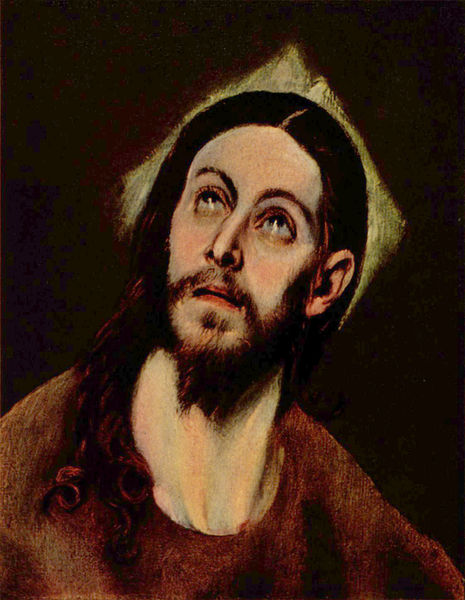
Titel: Christuskopf
Künstler: El Greco
Standort: San Antonio
Institution: McNay Art Institute
Schlagwörter: blau, dunkel, gemälde, gott, himmel, kopf, mann, schatten, umhang, wasser, weiß, gelb, grün, ocker, sitzen, ausschnitt, braun, frisur, grau, haar, hell, hintergrund, licht, mund, nase, ohr, orange, schwarz, stirn, ölbild, blick, rot, beige, hochformat, bart, hemd, jung, augen, barock, blass, bärtig, gesicht, johannes, kleidung, lang, mensch, tod, trauer, vollbart, bild, blicken, hals, portrait, porträt, schauen, öl, schlank, auge, dunkelheit, gewand, gold, haare, kutte, mantel, augenbrauen, kinn, lippen, locke, locken, mittelscheitel, ohren, scheitel, schultern, schwarzer hintergrund, traurig, spanien, wangen, düster, schnäuzer, zopf, brauen, glanz, pupillen, kinnbart, lider, hoch, oben, hager, glaube, rechteck, religion, backenbart, denker, wässrig, beten, gebet, spitzbart, nasenlöcher, ohrmuschel, schein, verzweiflung, heiligenschein, iris, nimbus, christus, jesus, jesus christus, christlich, leiden, schmerz, flehen, wams, heiliger, erleuchtung, orh, heilig, anbetung, gloriole, jesu, tunika, el greco, gucken, sohn, weise, ohre, tränen, bitten, aureole, shirt, nach oben, halo, offene augen, mönchskutte, glorie, lockiges haar, aufen, gottes sohn, himmelwärts, nichts, greco, kamelhaar, langhaarig, gen himmel, büsserhemd, el grecco, himmelsblick, hochformatig, lockke, schaitel, schnäuze, schulterporträt, aufwärts, manirismus, blick nach oben, blick oben, christusbild, 1690, oh, lsnge haare, geöffnete augen, schwarzer hintergrunf